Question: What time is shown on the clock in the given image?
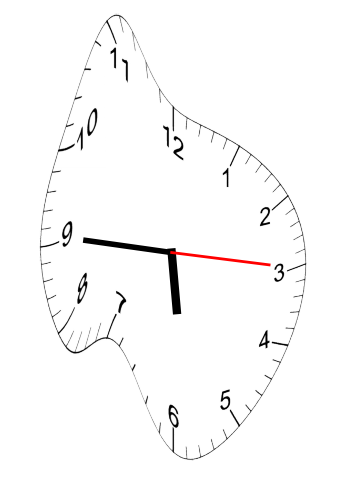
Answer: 05:45:15